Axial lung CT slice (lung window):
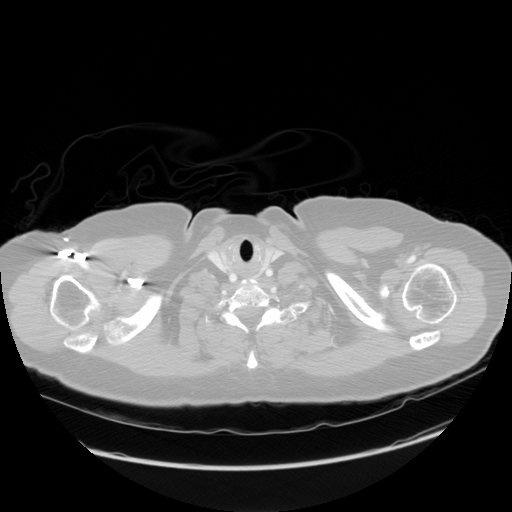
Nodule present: no